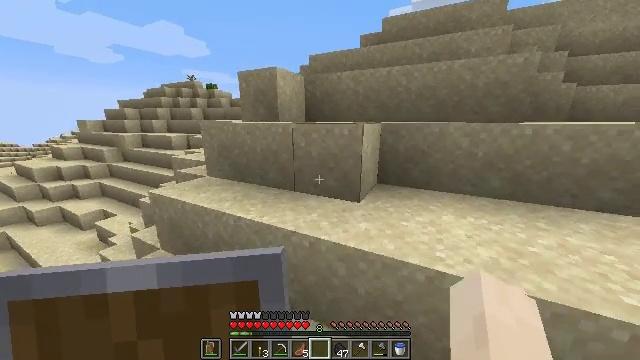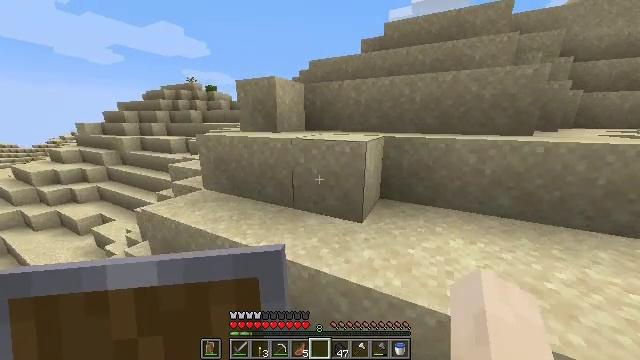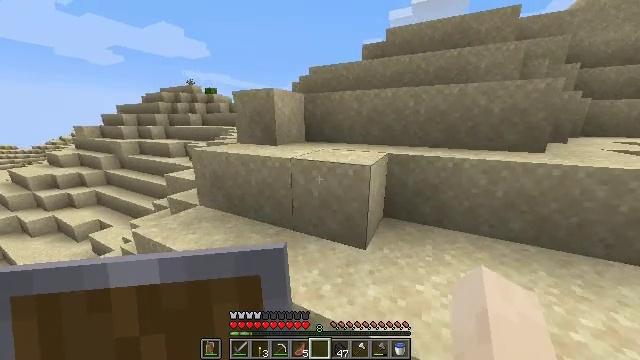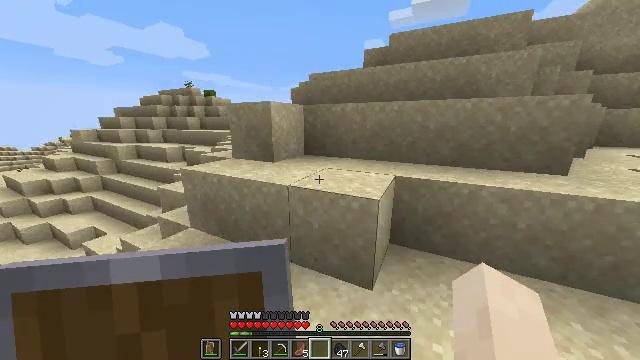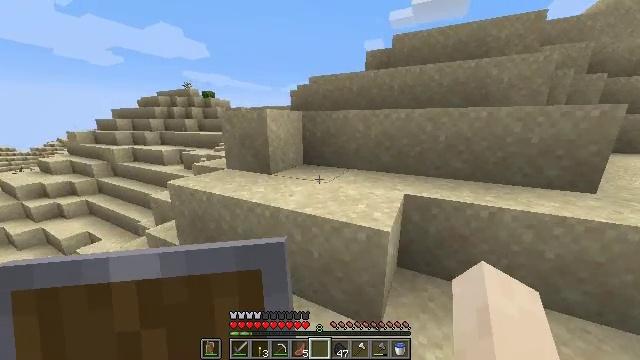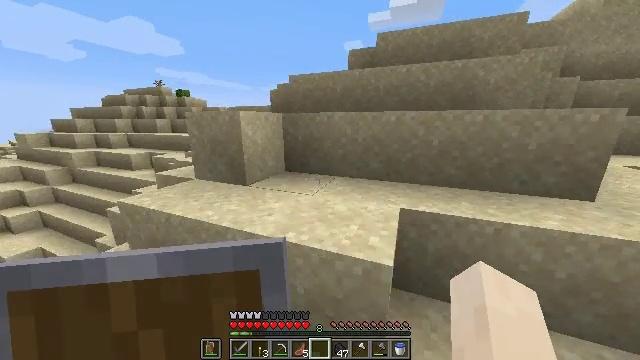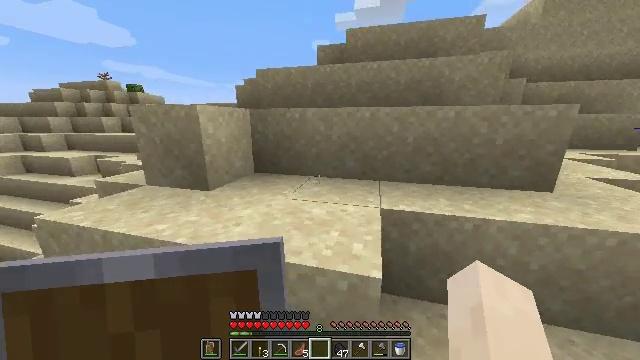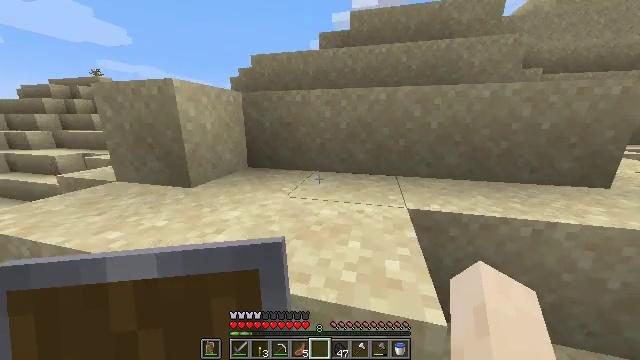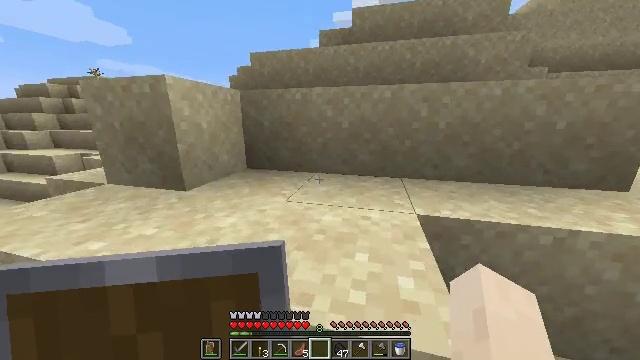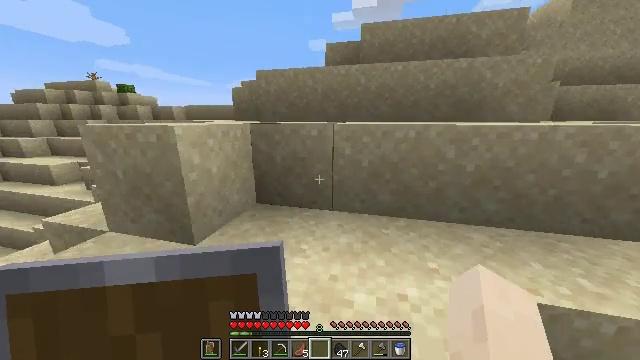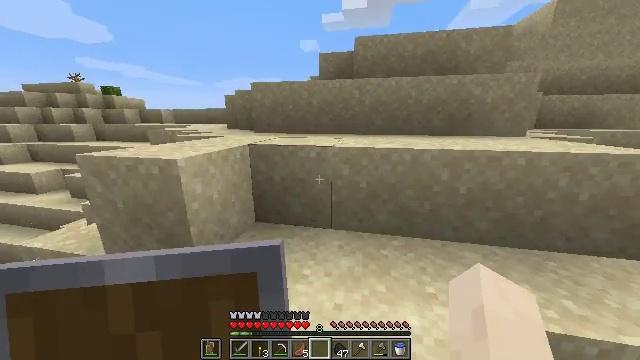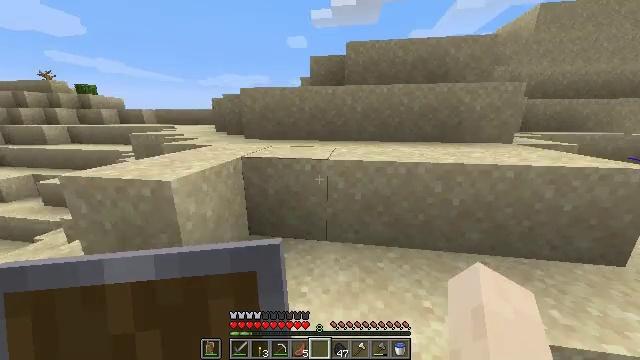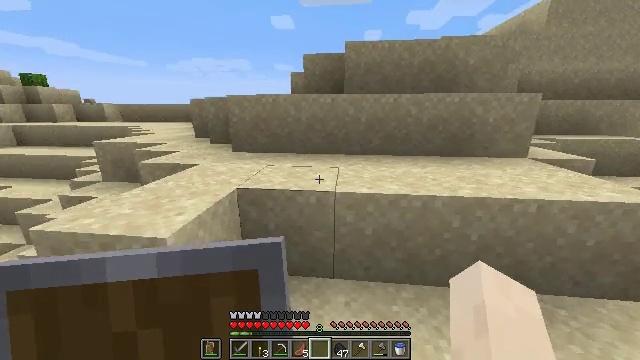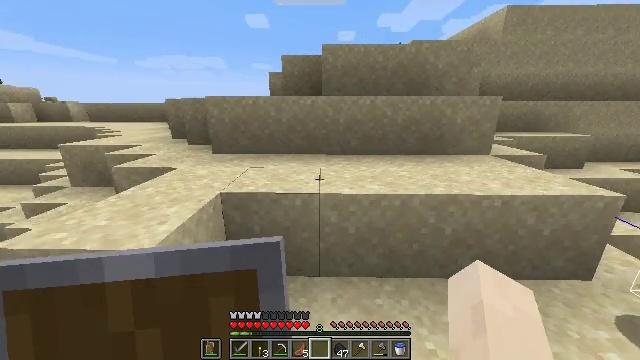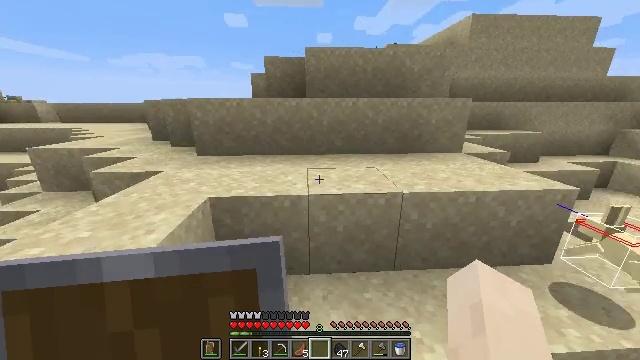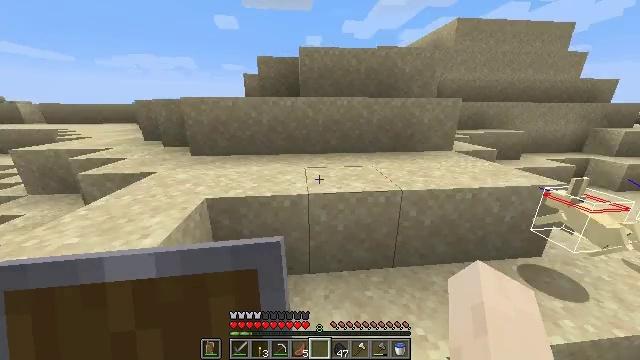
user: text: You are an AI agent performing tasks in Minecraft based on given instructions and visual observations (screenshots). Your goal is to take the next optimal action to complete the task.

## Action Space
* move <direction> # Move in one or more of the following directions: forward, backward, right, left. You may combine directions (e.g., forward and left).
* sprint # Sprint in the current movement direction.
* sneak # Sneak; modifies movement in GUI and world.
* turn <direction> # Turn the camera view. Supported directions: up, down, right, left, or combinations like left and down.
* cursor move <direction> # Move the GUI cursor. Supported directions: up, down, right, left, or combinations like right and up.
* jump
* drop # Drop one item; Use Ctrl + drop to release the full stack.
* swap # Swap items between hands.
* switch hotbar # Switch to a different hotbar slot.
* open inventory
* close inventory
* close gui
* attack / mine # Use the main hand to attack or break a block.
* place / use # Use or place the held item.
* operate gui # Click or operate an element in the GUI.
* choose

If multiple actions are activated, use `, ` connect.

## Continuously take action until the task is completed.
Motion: motion action
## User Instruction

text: Gather a dead bush.
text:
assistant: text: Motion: move forward, sprint, jump
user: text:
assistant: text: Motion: move forward, sprint, jump
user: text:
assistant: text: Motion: move forward, sprint, jump
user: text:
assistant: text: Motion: move forward, sprint, jump
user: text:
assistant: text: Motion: move forward, sprint, turn right, jump
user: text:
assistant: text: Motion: move forward, sprint, turn right
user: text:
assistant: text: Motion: move forward, sprint
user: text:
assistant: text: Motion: move forward, sprint, jump
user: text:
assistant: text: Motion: move forward, sprint, jump
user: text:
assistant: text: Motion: move forward, sprint, turn right, jump
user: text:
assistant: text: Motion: move forward, sprint, turn right, jump
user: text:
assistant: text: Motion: move forward, sprint, turn right, jump
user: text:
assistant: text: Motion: move forward, sprint, turn right, jump
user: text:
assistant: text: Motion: move forward, sprint, turn right
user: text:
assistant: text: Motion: move forward, sprint, turn right
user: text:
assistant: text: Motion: move forward, sprint
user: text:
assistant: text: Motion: move forward, sprint, jump
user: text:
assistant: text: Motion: move forward, sprint, jump
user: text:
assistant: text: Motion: move forward, sprint, turn left, jump
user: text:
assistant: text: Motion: move forward, sprint, turn left, jump
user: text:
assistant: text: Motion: move forward, sprint, jump
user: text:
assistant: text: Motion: move forward, sprint, jump
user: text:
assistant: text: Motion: move forward, sprint
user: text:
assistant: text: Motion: move forward, sprint
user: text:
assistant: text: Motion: move forward, sprint
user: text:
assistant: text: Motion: move forward, sprint, turn left, jump
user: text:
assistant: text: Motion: move forward, sprint, jump
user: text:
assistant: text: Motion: move forward, sprint, jump
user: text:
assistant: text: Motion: move forward, sprint, jump
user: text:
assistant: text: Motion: move forward, sprint, jump